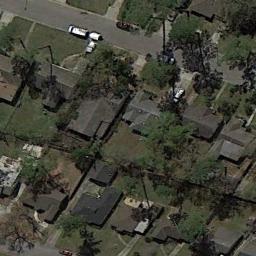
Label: medium_residential